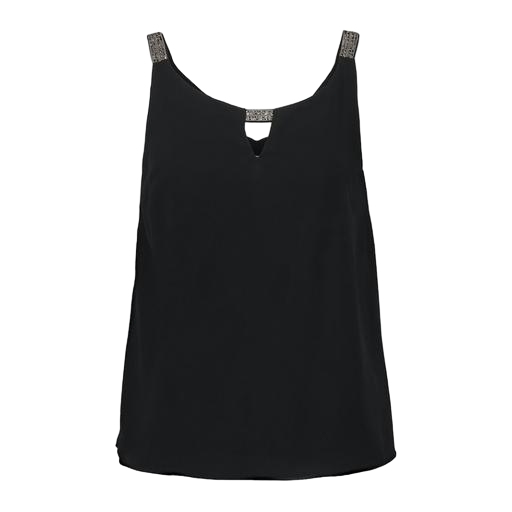
black limited edition ring detail cami, black olivia tank, black embellished tank top, white background